Interaction volume radius: 5 \u00c5
Interaction volume height: 15 \u00c5
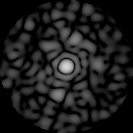
Disorder parameter: 0.7787